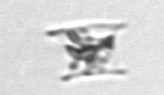
Label: Eucampia